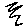
Label: zigzag